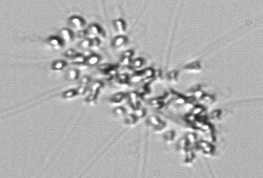
Label: Chaetoceros_didymus_TAG_external_flagellate